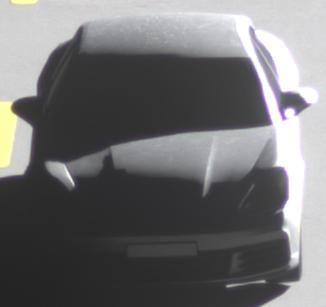
Make: Porsche
Model: Panamera
Detailed model: Panamera (971)
Model produced from: 2016/11
Model produced until: 2018/08
Doors: 5
Color: white
Road condition: dry road
Daytime: sunrise or sunset
Contrast: high contrast